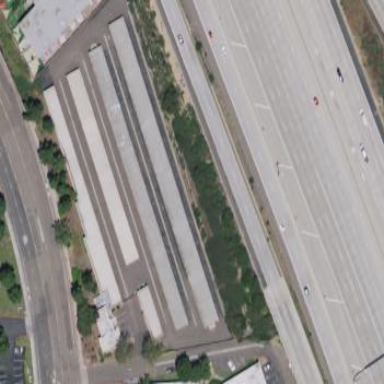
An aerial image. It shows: Industrial building.